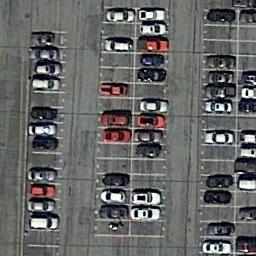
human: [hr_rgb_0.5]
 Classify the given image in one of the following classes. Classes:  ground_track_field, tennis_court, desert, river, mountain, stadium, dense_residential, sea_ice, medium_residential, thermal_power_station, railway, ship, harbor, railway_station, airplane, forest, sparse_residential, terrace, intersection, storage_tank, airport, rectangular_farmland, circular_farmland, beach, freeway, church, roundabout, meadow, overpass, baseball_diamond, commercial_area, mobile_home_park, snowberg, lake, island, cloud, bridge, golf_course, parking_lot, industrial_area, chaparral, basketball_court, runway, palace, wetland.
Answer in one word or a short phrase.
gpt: parking_lot